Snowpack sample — Loveland Pass, Silver Plume, Colorado, USA (1/12/25, 11:40 AM MST)
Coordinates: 39.66, -105.88
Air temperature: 7 °F
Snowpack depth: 140 cm
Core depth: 10 cm
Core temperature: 41 °F
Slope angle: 11°, slope face: 30°
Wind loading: high
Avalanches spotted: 2
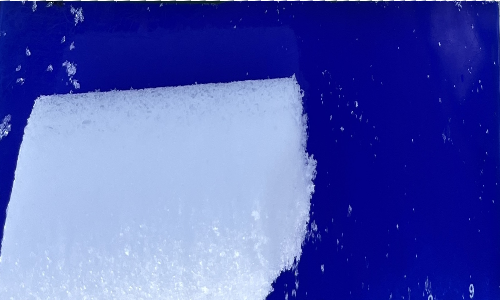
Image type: core
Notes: Pilot using slightly modified coring method that took too large segment for snow profile picturing, advised not to use in higher level models. Two avalanche on south face nearby, partially cloudy with light snow in the last 24 hours. Lots of wind loading on eastern features.